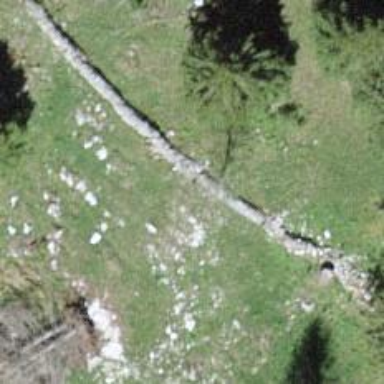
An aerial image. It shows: Wall made of dry stone.